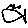
Label: fish